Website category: sports
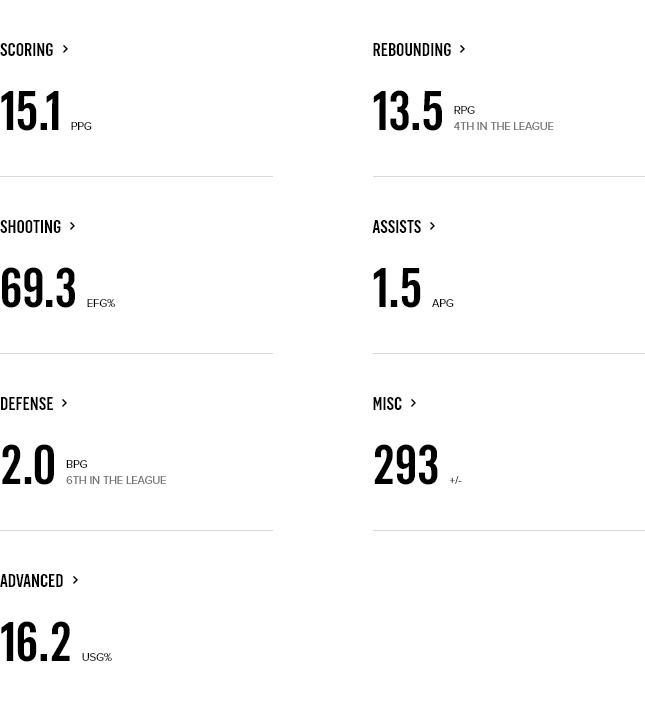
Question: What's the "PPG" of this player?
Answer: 15.1

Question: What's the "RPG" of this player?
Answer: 13.5

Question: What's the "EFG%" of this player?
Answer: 69.3

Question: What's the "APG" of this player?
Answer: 1.5

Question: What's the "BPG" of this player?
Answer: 2.0

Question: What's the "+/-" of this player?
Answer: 293

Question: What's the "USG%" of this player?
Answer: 16.2

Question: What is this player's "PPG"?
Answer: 15.1

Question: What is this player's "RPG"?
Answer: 13.5

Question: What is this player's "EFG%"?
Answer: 69.3

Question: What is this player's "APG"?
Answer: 1.5

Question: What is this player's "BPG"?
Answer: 2.0

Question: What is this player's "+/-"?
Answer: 293

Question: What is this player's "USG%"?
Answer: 16.2

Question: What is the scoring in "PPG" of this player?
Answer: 15.1

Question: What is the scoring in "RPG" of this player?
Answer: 13.5

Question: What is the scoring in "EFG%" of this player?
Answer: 69.3

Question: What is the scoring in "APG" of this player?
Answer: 1.5

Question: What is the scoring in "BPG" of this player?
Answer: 2.0

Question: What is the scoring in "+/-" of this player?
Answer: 293

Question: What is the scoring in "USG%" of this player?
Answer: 16.2

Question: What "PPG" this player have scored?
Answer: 15.1

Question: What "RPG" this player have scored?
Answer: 13.5

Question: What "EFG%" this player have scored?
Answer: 69.3

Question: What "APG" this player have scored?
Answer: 1.5

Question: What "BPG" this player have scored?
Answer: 2.0

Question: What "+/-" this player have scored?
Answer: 293

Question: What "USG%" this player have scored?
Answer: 16.2

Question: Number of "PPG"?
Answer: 15.1

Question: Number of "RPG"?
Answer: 13.5

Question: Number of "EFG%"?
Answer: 69.3

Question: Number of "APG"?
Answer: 1.5

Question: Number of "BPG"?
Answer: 2.0

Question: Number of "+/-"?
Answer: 293

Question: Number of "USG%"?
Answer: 16.2

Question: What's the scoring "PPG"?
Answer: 15.1

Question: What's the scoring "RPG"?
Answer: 13.5

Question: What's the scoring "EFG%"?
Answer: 69.3

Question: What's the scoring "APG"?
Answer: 1.5

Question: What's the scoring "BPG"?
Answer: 2.0

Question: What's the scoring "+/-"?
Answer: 293

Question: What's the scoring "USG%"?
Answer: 16.2